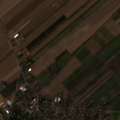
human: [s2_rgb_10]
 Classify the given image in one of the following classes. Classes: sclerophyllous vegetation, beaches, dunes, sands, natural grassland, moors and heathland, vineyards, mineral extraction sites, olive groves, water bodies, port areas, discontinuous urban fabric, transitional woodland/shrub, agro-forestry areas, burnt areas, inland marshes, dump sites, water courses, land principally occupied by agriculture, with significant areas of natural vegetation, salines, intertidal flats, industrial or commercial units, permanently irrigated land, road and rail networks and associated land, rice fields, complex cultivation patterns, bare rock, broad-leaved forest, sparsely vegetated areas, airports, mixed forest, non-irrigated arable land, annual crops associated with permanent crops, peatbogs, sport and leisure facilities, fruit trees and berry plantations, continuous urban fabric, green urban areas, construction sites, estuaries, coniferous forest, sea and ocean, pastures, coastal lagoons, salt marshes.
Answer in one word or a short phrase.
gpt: discontinuous urban fabric, non-irrigated arable land